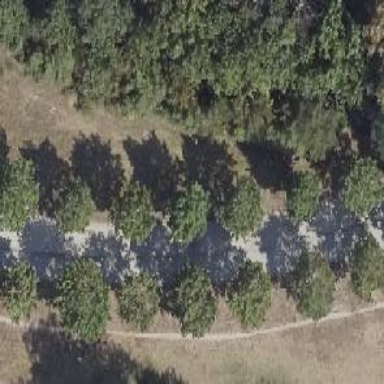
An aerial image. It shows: Deciduous broadleaved tree in park.